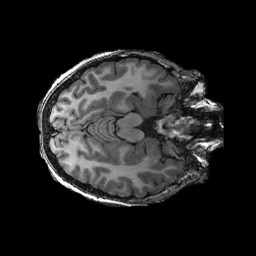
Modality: T1w
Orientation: axial
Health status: ill
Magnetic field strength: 3 T